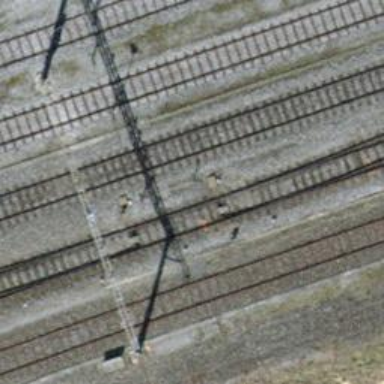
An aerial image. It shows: Railway switch.